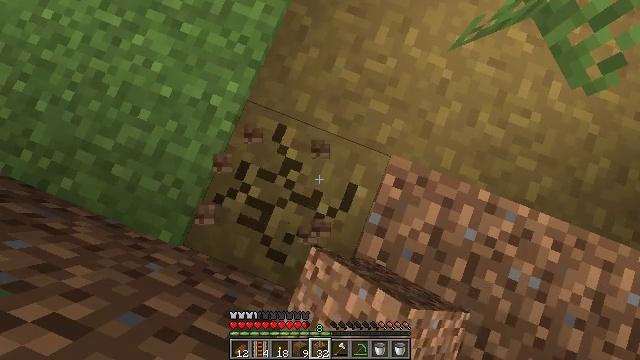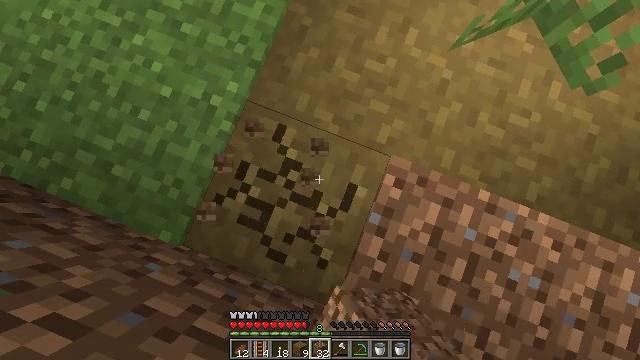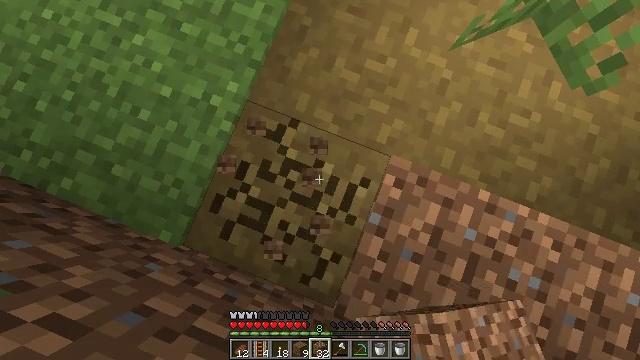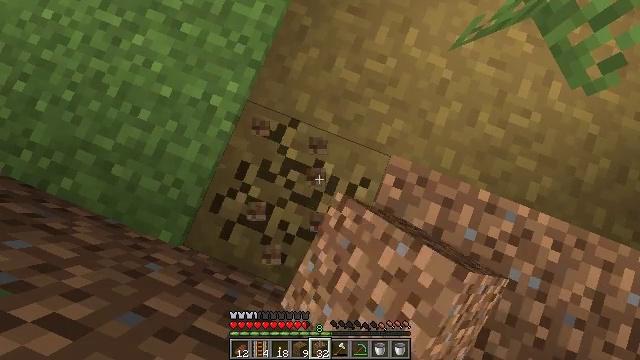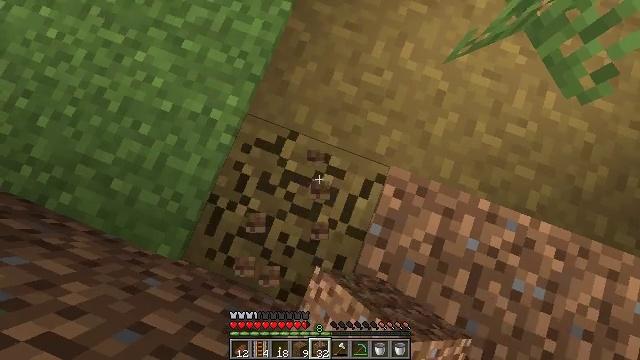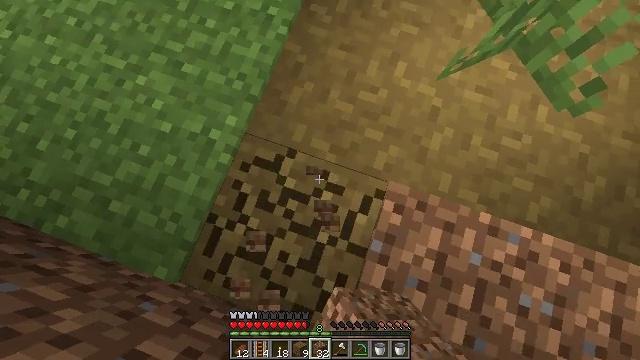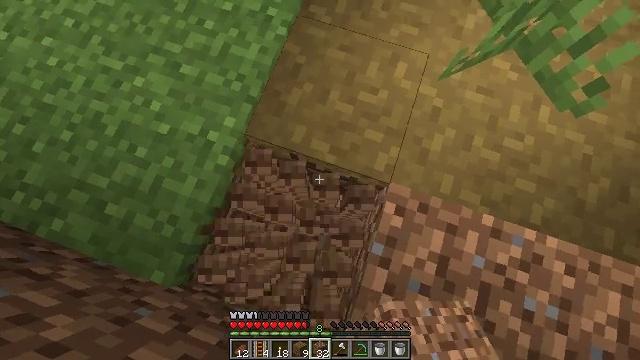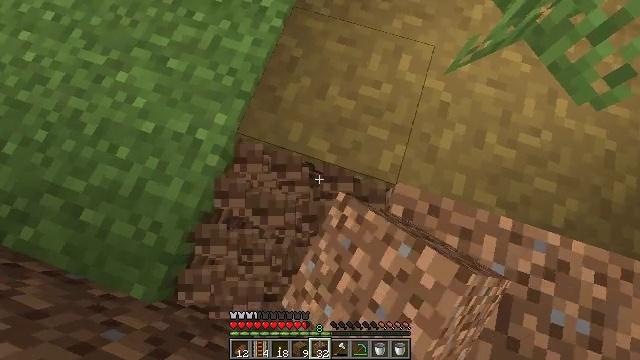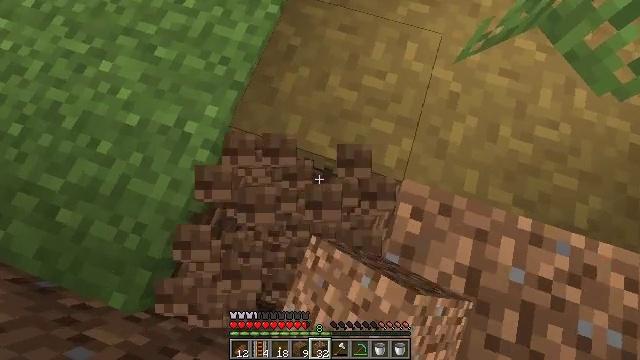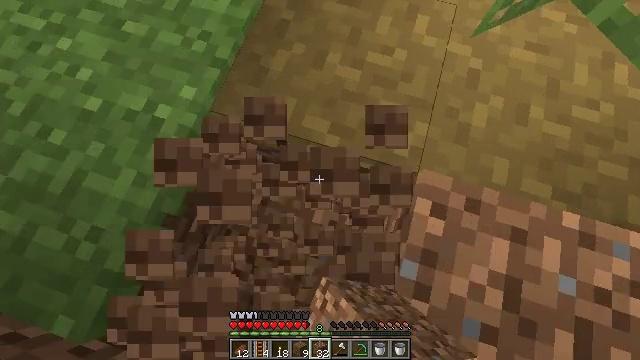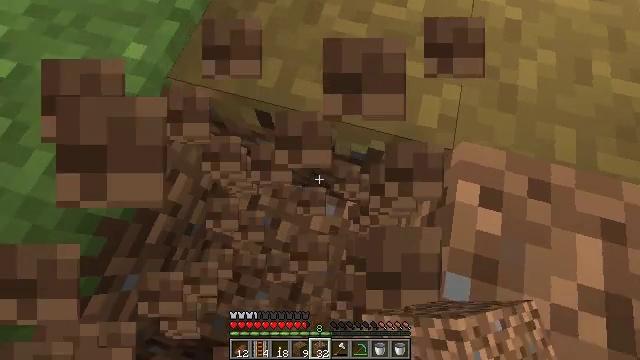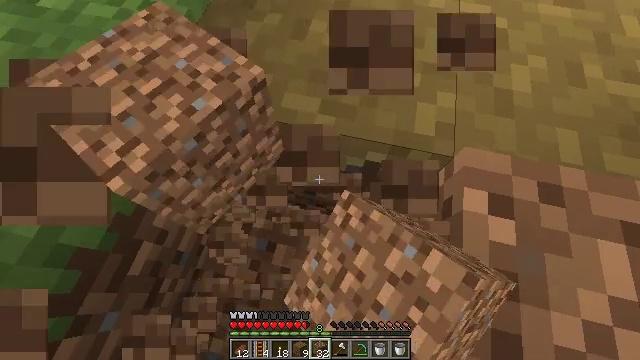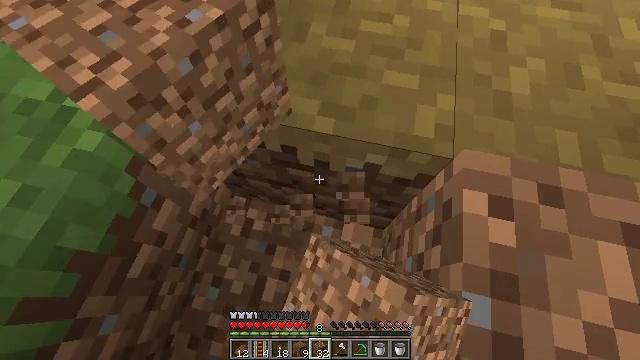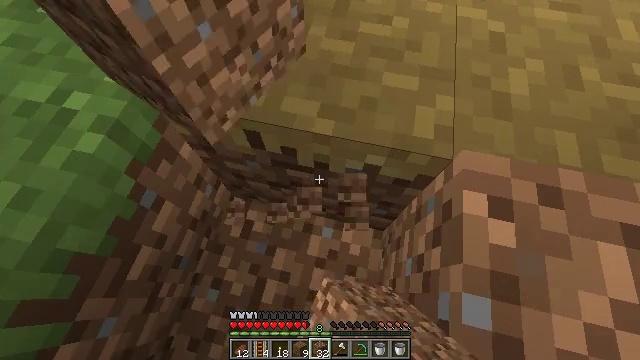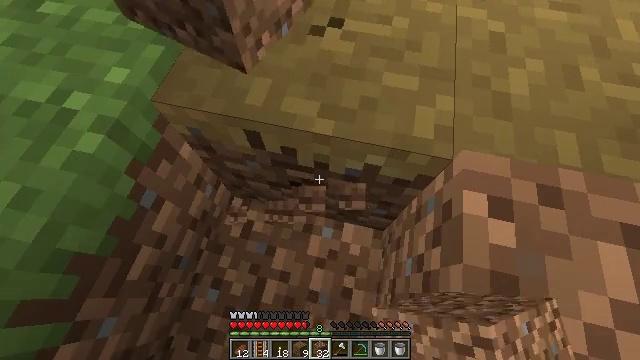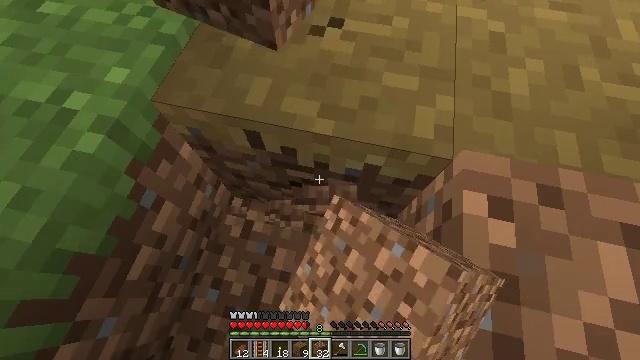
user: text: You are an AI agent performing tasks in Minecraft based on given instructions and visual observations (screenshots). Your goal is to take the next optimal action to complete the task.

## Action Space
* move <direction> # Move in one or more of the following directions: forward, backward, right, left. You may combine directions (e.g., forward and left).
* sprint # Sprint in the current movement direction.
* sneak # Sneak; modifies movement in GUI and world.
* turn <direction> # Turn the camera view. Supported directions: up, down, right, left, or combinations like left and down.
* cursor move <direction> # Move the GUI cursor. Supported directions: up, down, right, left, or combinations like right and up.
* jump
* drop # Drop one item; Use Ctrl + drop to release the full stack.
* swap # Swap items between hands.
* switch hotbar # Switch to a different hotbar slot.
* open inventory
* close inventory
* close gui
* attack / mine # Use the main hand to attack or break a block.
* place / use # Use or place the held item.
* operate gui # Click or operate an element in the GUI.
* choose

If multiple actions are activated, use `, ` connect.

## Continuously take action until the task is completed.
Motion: motion action
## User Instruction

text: Remove the grass path from the ground.
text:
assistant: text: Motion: attack / mine
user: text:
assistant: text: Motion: attack / mine
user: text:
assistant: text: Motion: attack / mine
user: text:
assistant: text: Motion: turn up, attack / mine
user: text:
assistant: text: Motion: turn right and up, attack / mine
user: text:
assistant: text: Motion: attack / mine
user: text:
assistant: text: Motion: turn up, attack / mine
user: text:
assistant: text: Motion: attack / mine
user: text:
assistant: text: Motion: turn up, attack / mine
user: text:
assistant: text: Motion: turn right and up, attack / mine
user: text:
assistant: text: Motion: turn right and up, attack / mine
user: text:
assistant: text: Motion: attack / mine
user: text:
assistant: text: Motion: attack / mine
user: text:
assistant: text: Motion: attack / mine
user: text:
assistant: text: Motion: attack / mine
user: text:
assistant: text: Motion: attack / mine
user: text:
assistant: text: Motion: turn right and up, attack / mine
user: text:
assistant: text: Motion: turn right and up, attack / mine
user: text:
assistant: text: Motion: turn up, attack / mine
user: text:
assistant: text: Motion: attack / mine
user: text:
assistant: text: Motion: attack / mine
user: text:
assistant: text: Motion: attack / mine
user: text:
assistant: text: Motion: attack / mine
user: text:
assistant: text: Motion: attack / mine
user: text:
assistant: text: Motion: attack / mine
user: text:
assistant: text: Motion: attack / mine
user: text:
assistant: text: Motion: attack / mine
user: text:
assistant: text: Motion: attack / mine
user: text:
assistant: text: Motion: attack / mine
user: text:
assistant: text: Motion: attack / mine